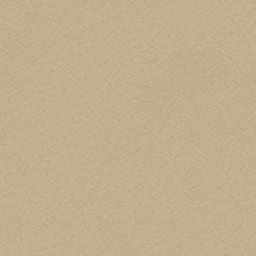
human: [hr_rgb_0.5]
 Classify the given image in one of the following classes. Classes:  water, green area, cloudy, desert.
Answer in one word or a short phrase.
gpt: desert